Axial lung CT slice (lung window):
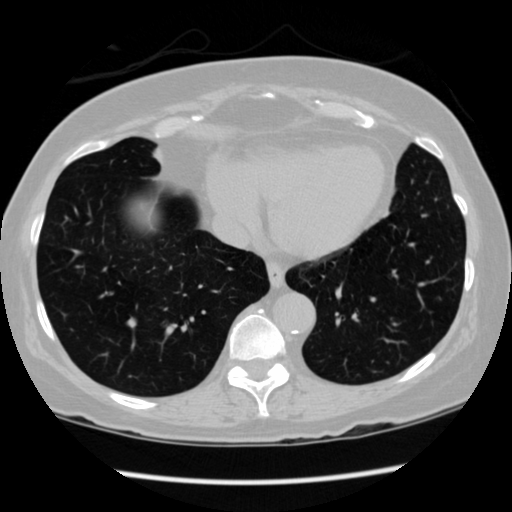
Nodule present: no